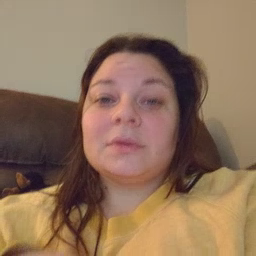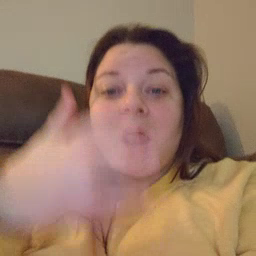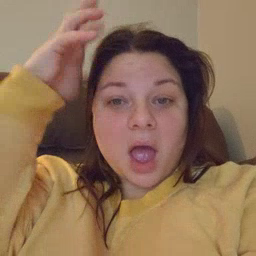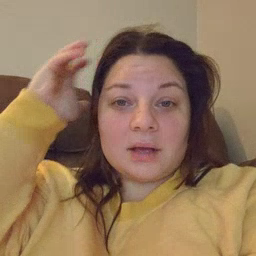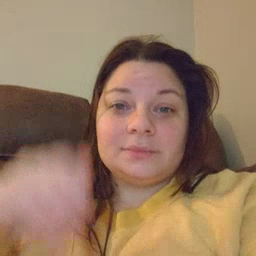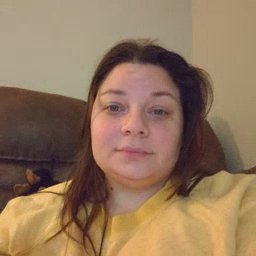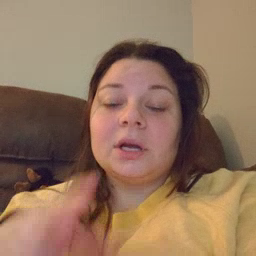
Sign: lion